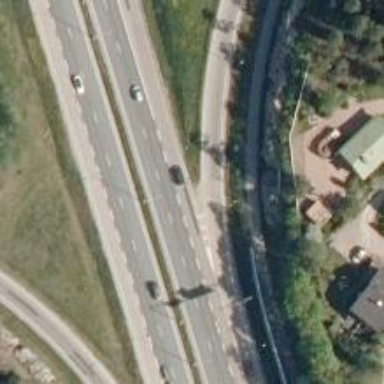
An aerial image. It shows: Motorway junction.